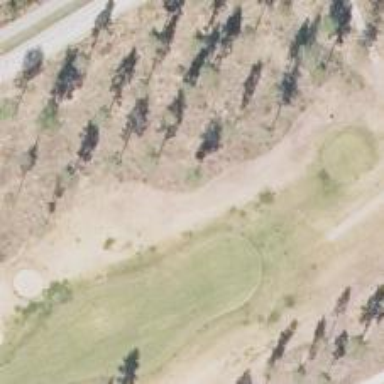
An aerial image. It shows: Golf hole.